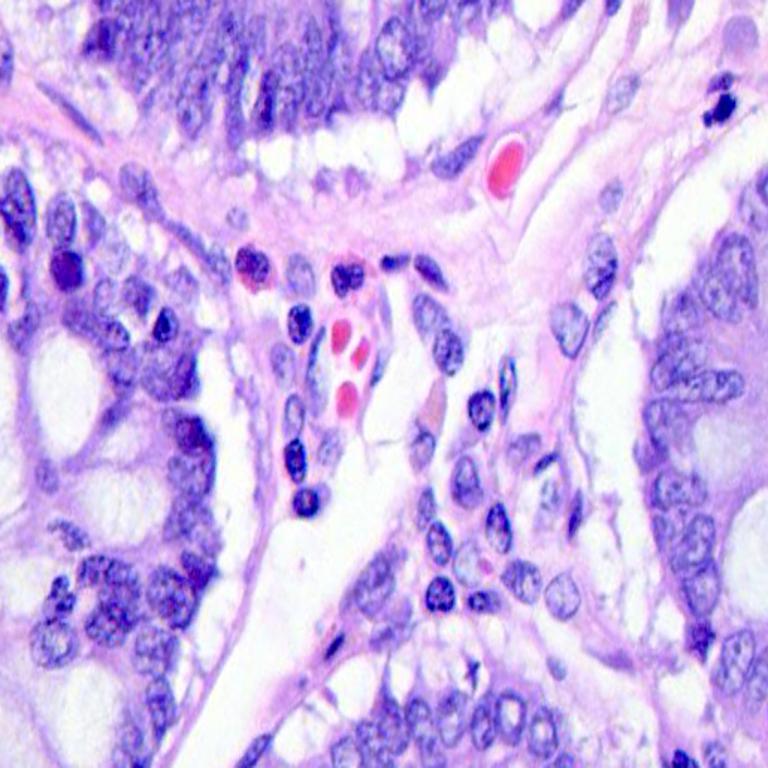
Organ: colon
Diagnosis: benign